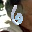
Label: 6